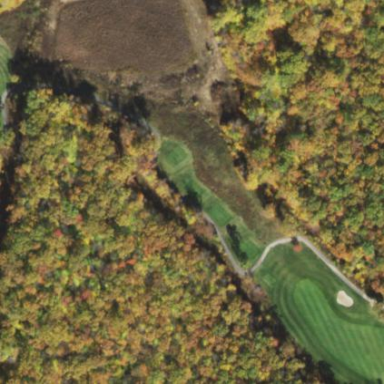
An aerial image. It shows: Area of rough grass used for golf.